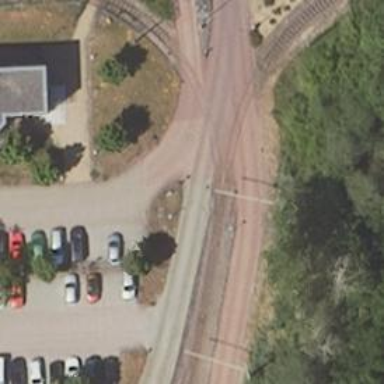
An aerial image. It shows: Railway switch with the turnout side on the left.